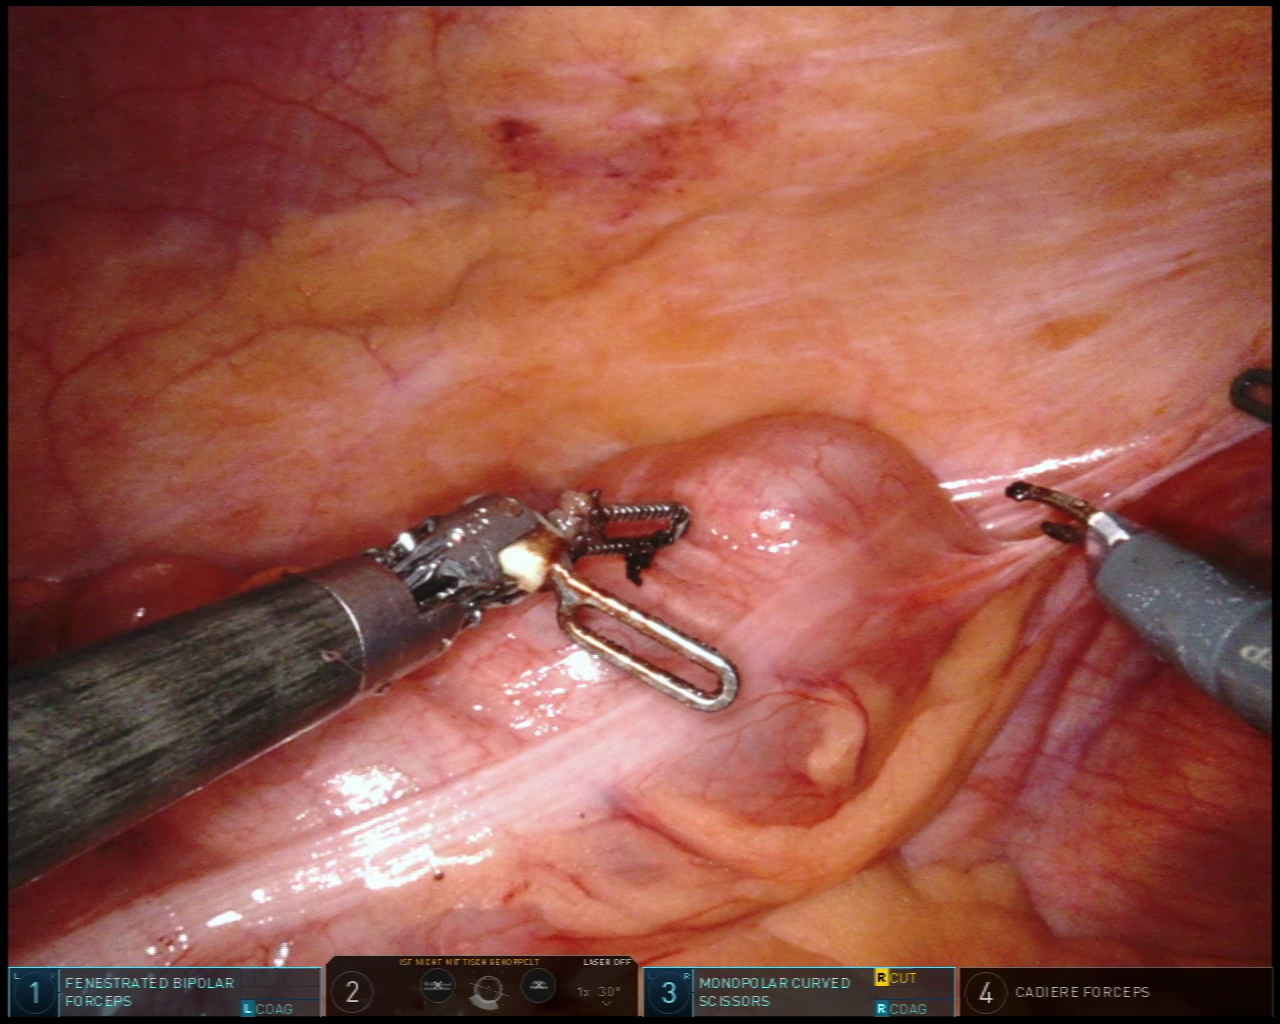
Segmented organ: abdominal_wall
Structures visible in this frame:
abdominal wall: yes
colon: yes
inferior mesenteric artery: no
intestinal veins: no
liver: no
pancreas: no
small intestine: no
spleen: no
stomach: no
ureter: no
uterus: no
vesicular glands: no